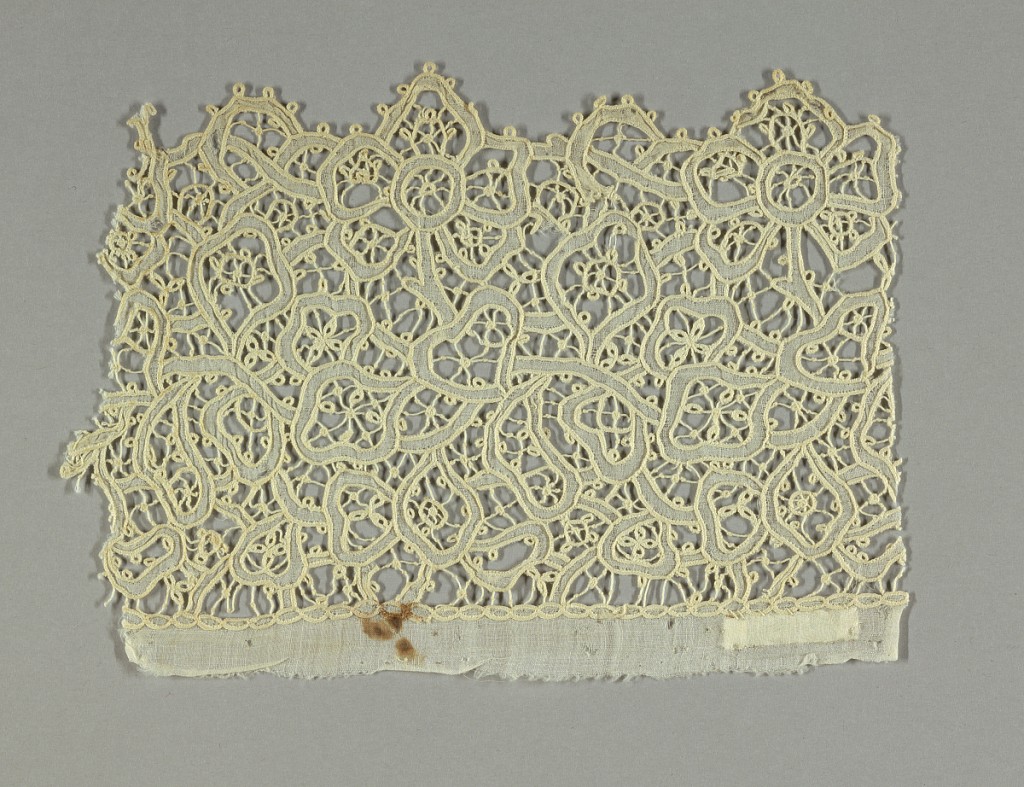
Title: Border
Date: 1650–1700
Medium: linen Technique: cutwork with six bobbins used for connecting bars; the bobbin-made relief decoration with loops was made separately and sewn on using a needle
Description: Fragment of a border has an intertwined floral vine pattern of fine white linen held with connecting bars.